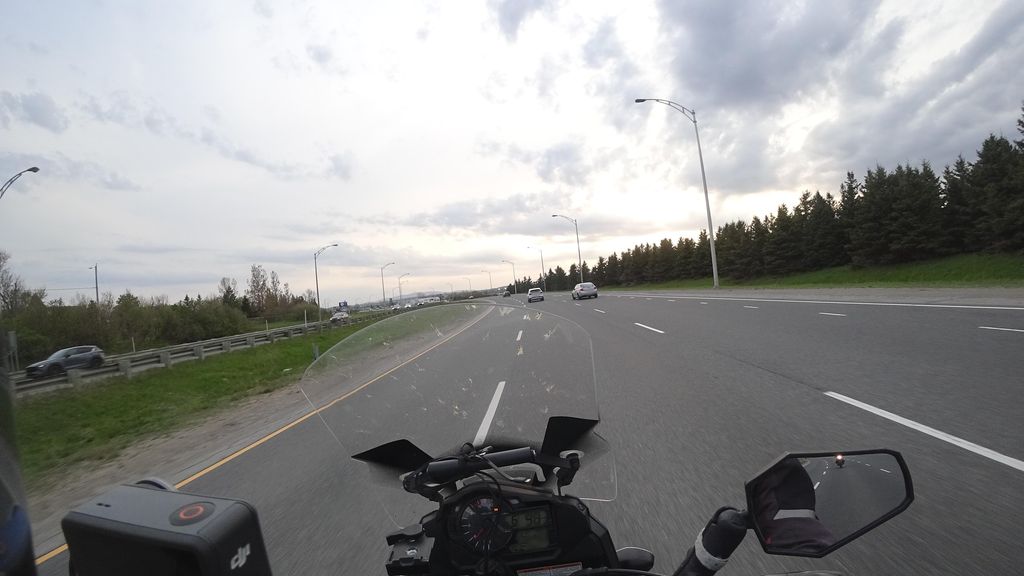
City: quebec_city